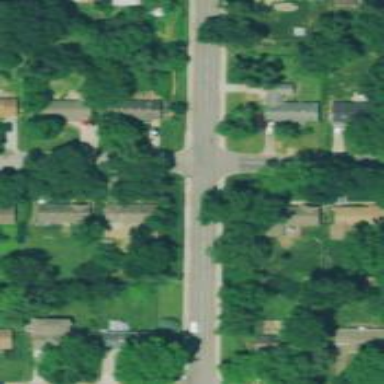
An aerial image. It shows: Unmarked crossing on the road.